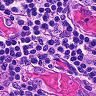
Metastatic tissue present: no